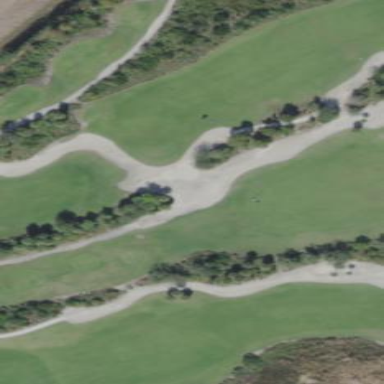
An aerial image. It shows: Sand bunker on golf course.